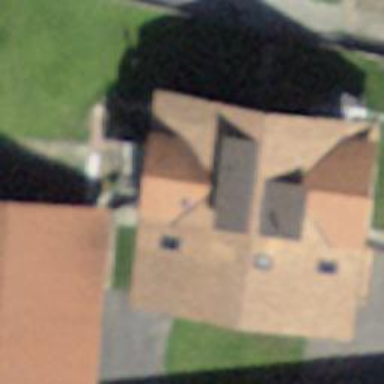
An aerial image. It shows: Residential building.